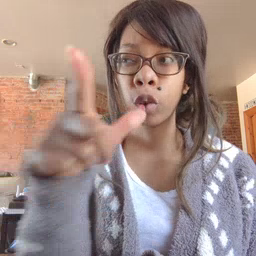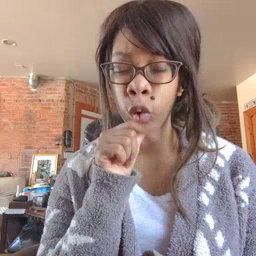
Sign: who